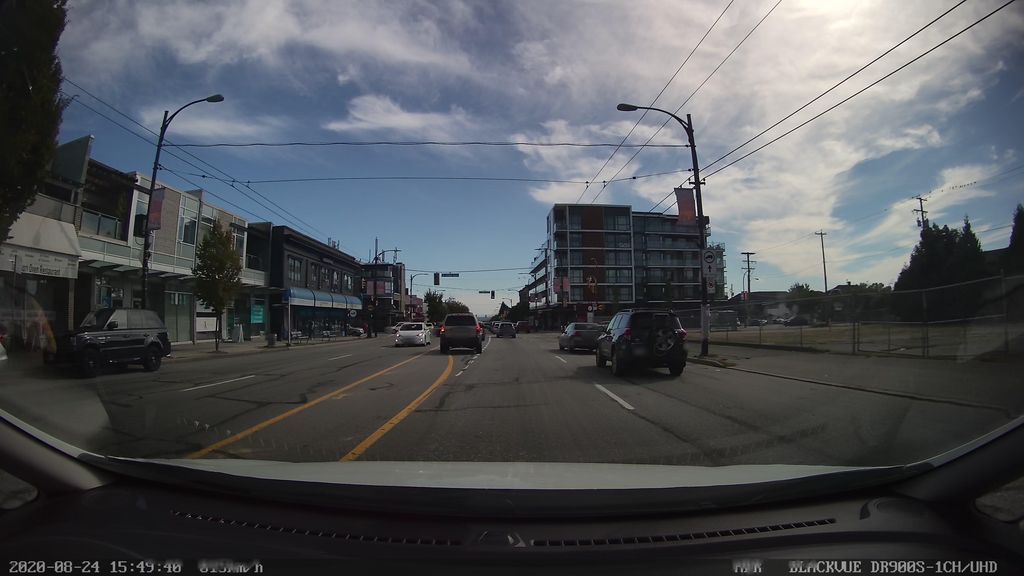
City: vancouver